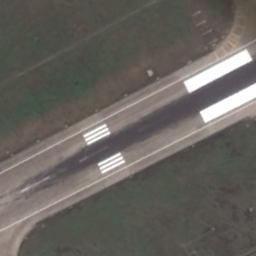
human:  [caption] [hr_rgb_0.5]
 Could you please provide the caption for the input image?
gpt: The grass is on either side of the runway .

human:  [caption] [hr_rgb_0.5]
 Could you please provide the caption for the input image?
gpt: The runway is on the grass .

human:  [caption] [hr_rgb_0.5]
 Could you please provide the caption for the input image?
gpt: The runway goes through the lawn and several touchdown zone markings and aiming point markings are on the runway .

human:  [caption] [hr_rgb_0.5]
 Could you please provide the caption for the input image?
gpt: There is a green lawn next to the runway, With white dashes of varying thickness on the runway .

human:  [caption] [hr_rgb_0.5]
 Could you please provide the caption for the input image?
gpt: There are green lawns beside the runway with white marks .